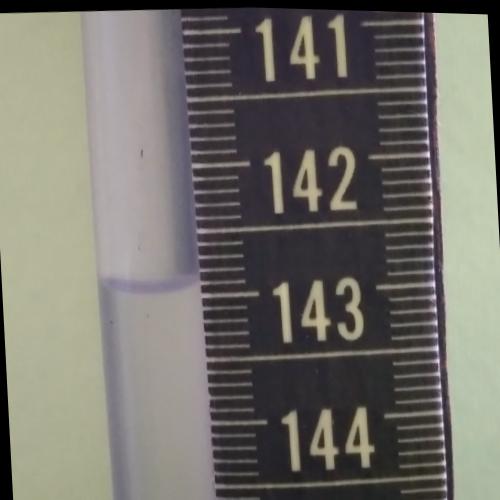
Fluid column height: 142.9 cm